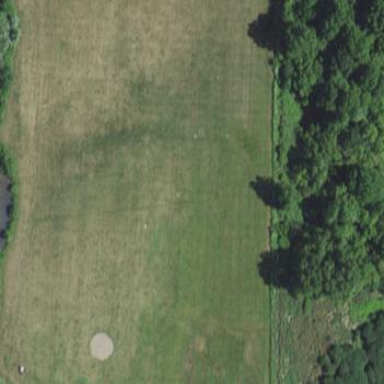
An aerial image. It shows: Grassy area designated for driving range golf.